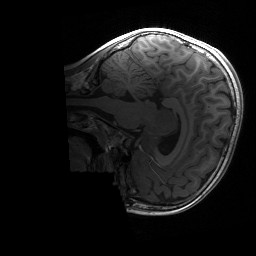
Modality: T1w
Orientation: sagittal
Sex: male
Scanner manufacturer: siemens
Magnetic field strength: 3 T
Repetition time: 1.9 s
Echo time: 0.00243 s